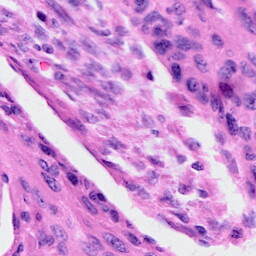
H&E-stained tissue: Cervix